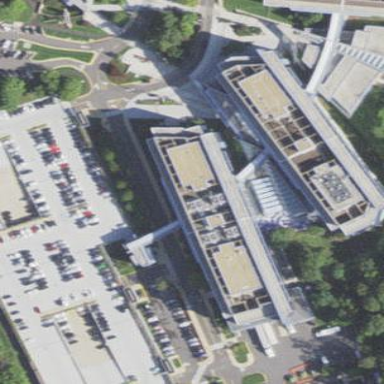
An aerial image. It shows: Government office building.